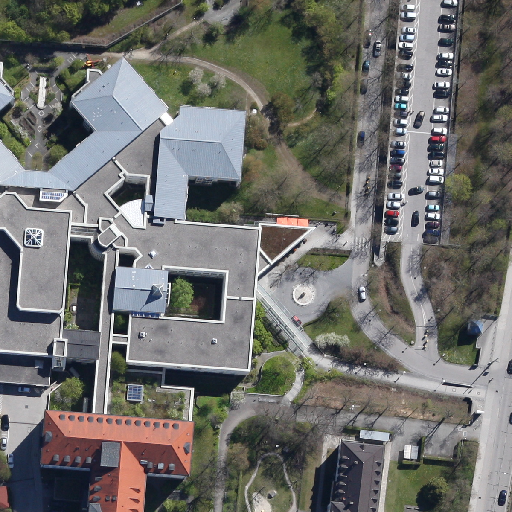
Referring expression: impervious surface